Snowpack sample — Loveland Pass, Silver Plume, Colorado, USA (1/12/25, 11:40 AM MST)
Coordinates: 39.66, -105.88
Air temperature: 7 °F
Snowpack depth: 140 cm
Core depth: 10 cm
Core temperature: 41 °F
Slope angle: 11°, slope face: 30°
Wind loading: high
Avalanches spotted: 2
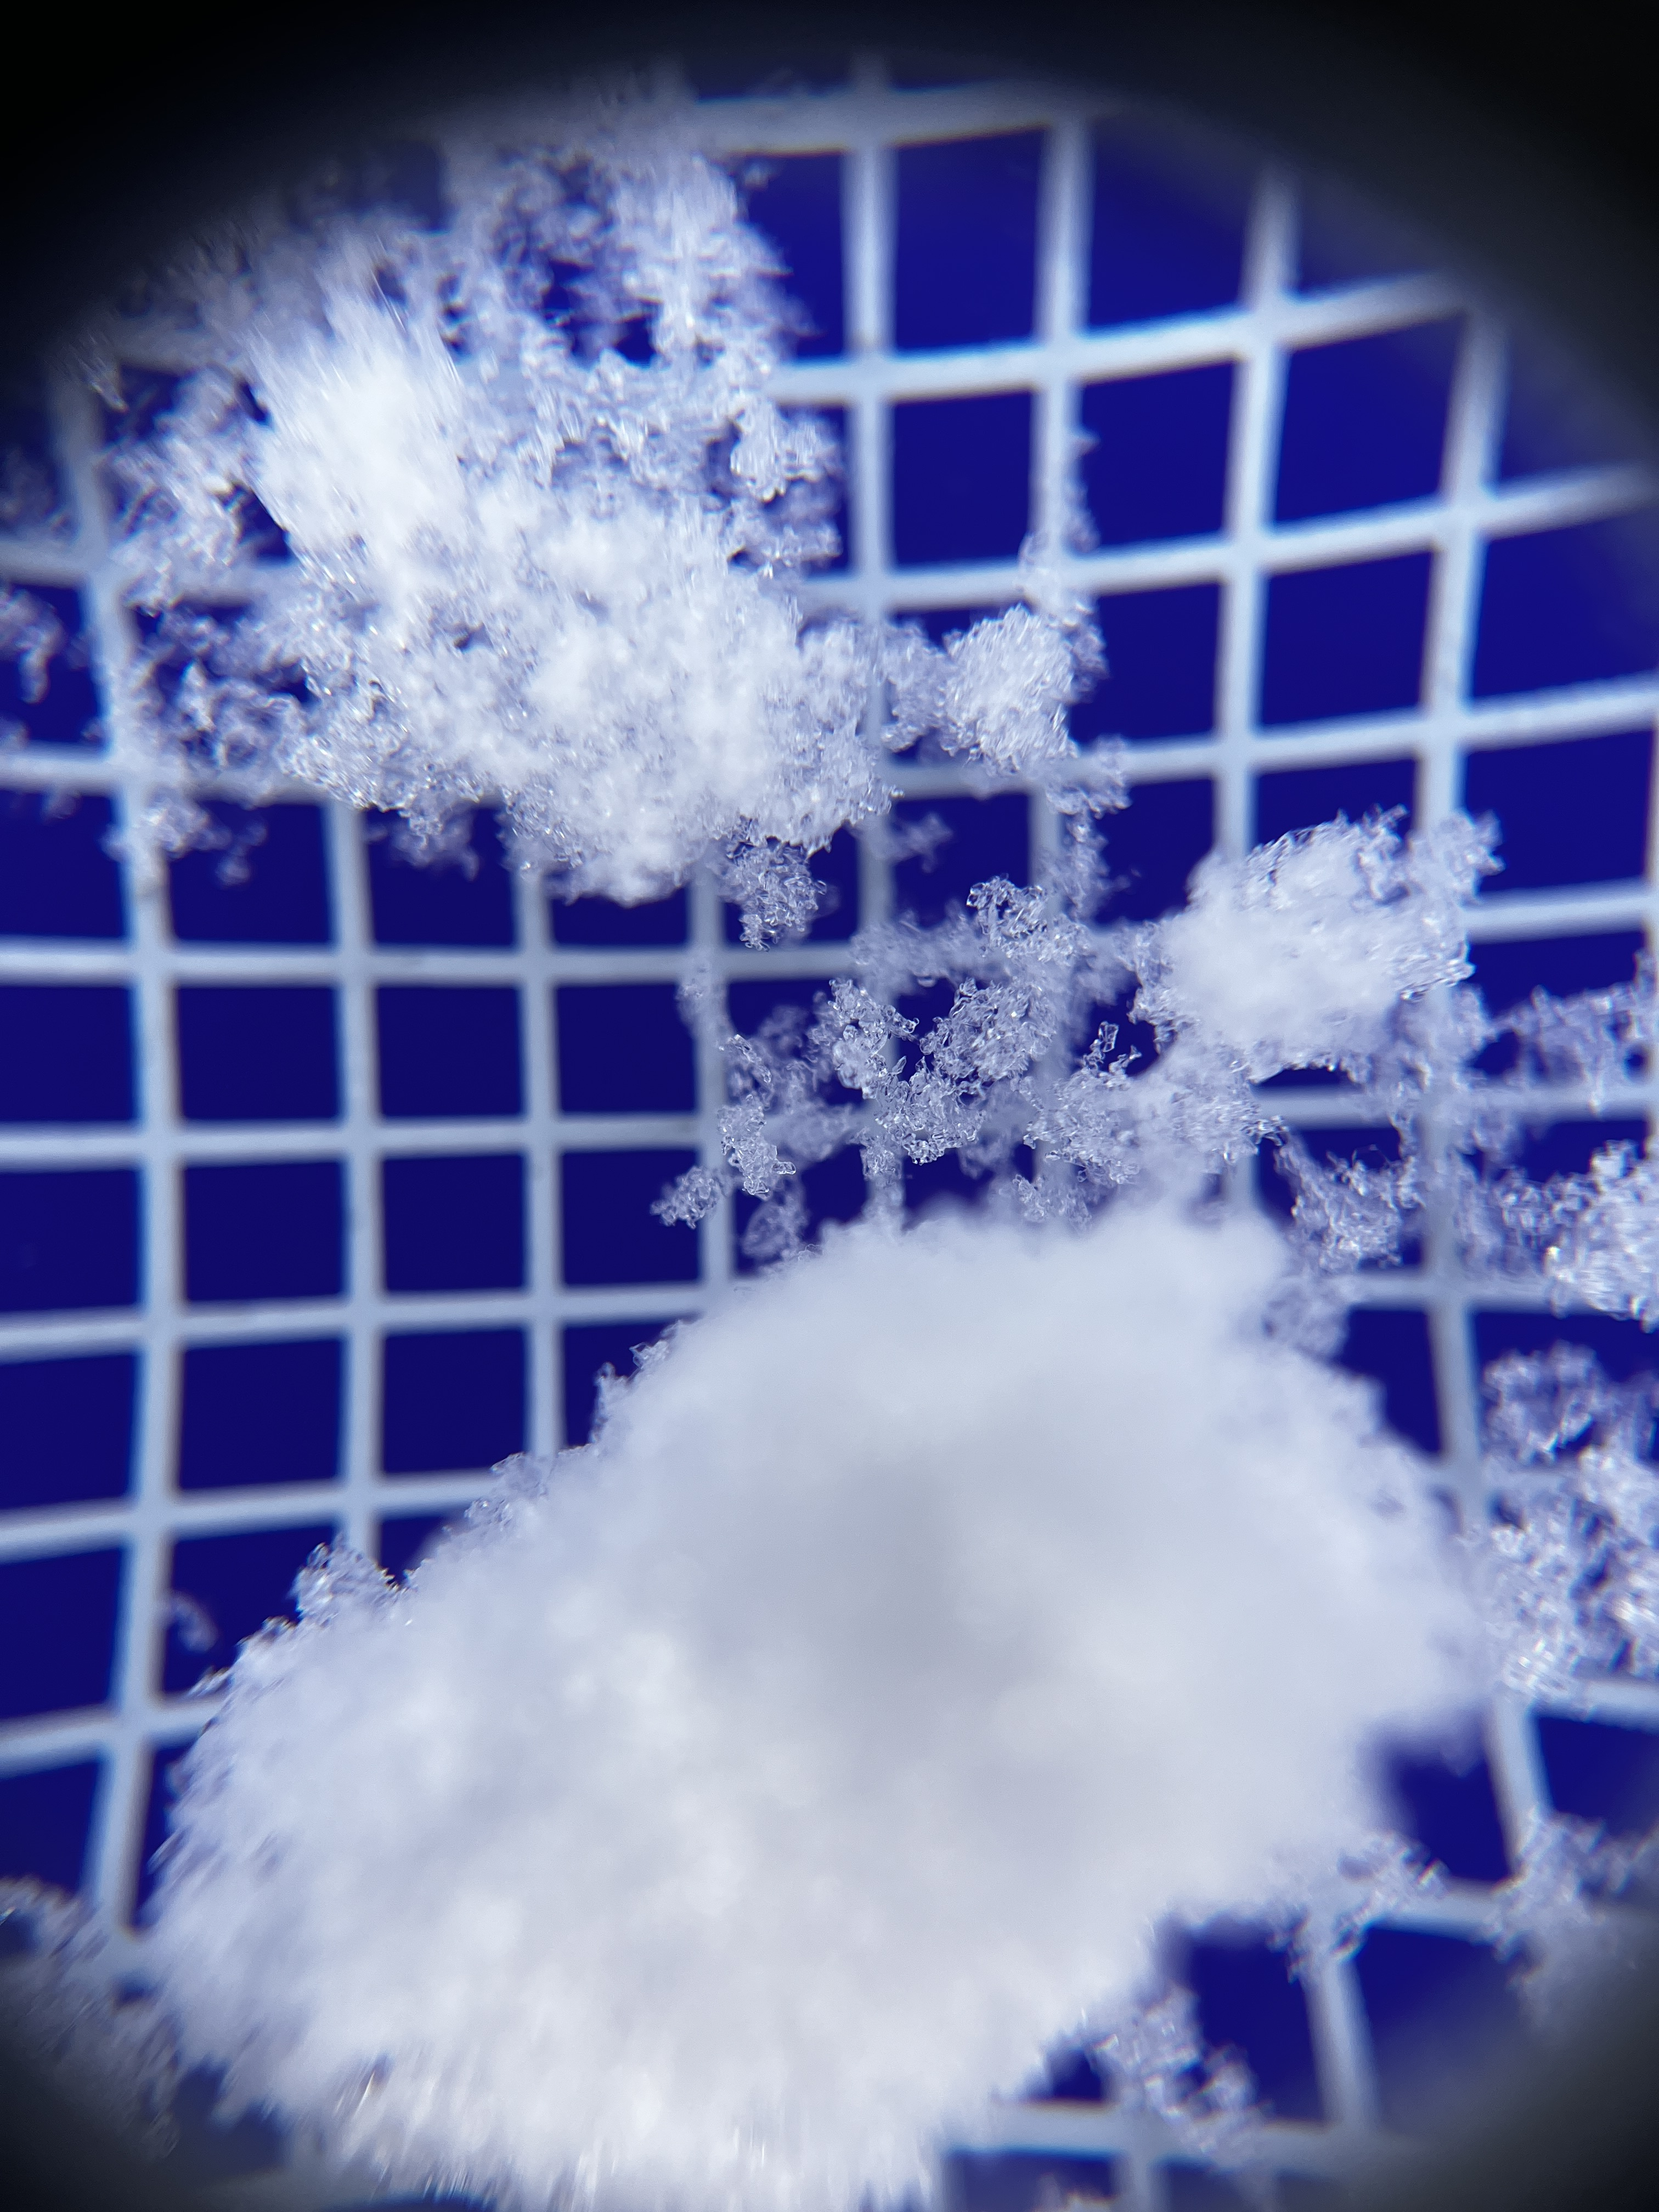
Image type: magnified_profile
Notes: Pilot using slightly modified coring method that took too large segment for snow profile picturing, advised not to use in higher level models. Two avalanche on south face nearby, partially cloudy with light snow in the last 24 hours. Lots of wind loading on eastern features.